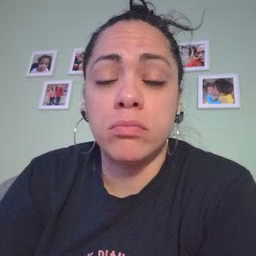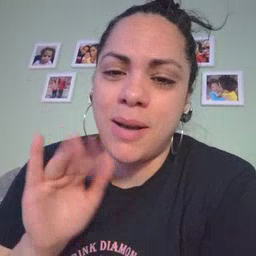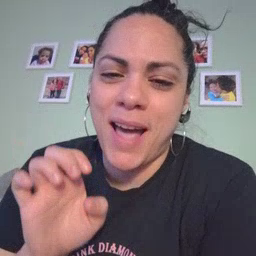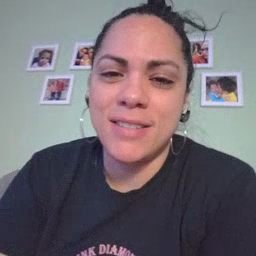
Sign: bye